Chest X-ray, AP view. Patient: 19 years old, sex F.
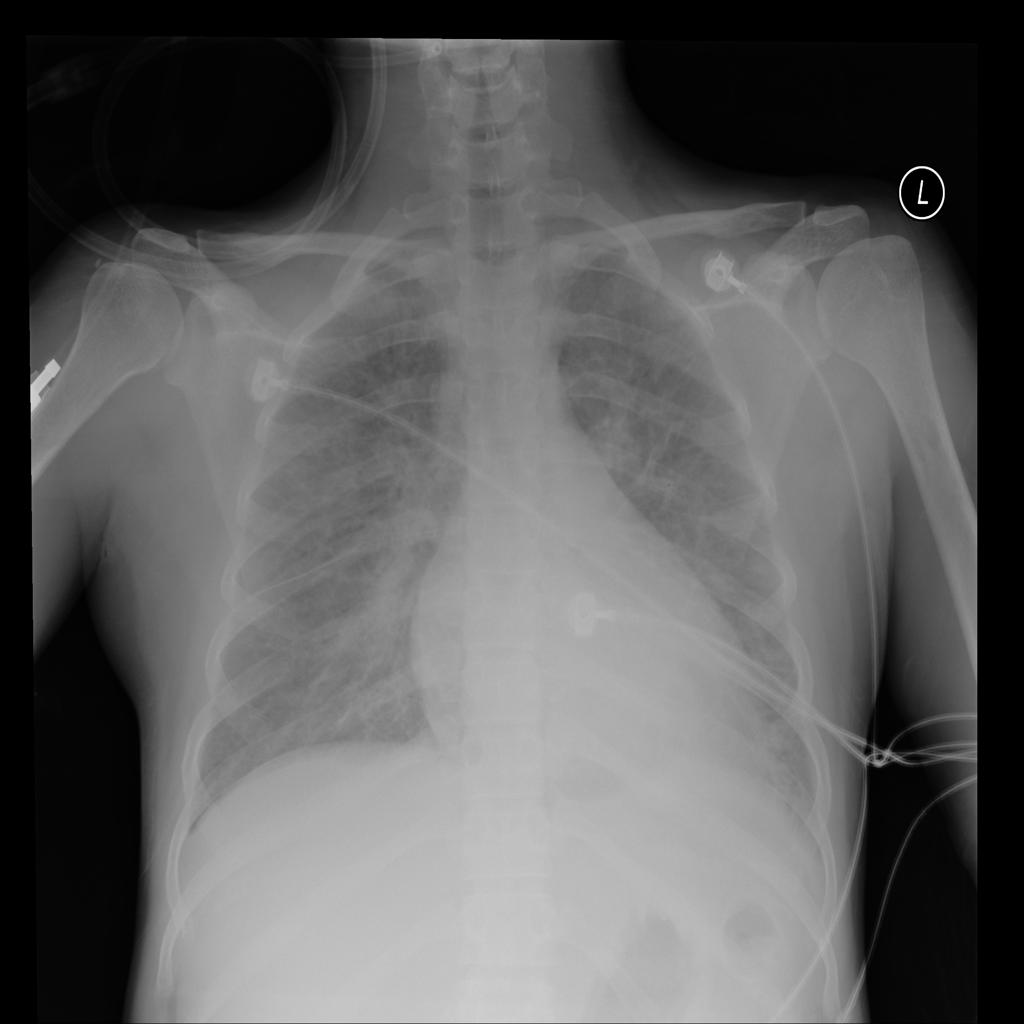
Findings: No Finding